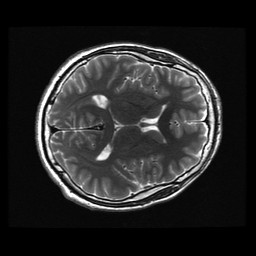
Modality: T2w
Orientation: axial
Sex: male
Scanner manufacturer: ge
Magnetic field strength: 3 T
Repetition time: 5 s
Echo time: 0.1015 s